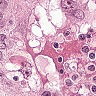
Metastatic tissue present: yes